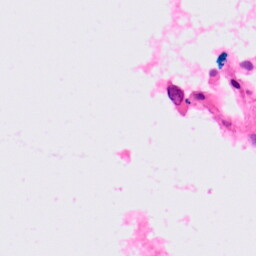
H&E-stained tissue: Lung